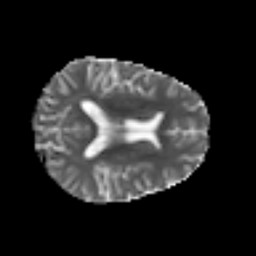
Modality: MD
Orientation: axial
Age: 37
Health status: ill
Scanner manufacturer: philips
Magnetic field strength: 3 T
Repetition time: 9 s
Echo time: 0.127 s